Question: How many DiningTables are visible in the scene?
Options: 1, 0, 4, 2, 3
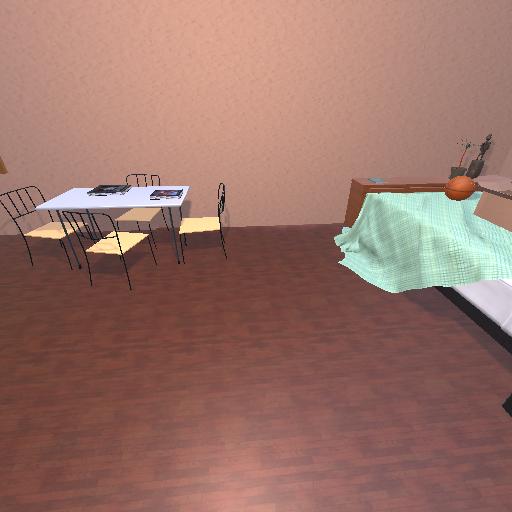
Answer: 1